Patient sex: M
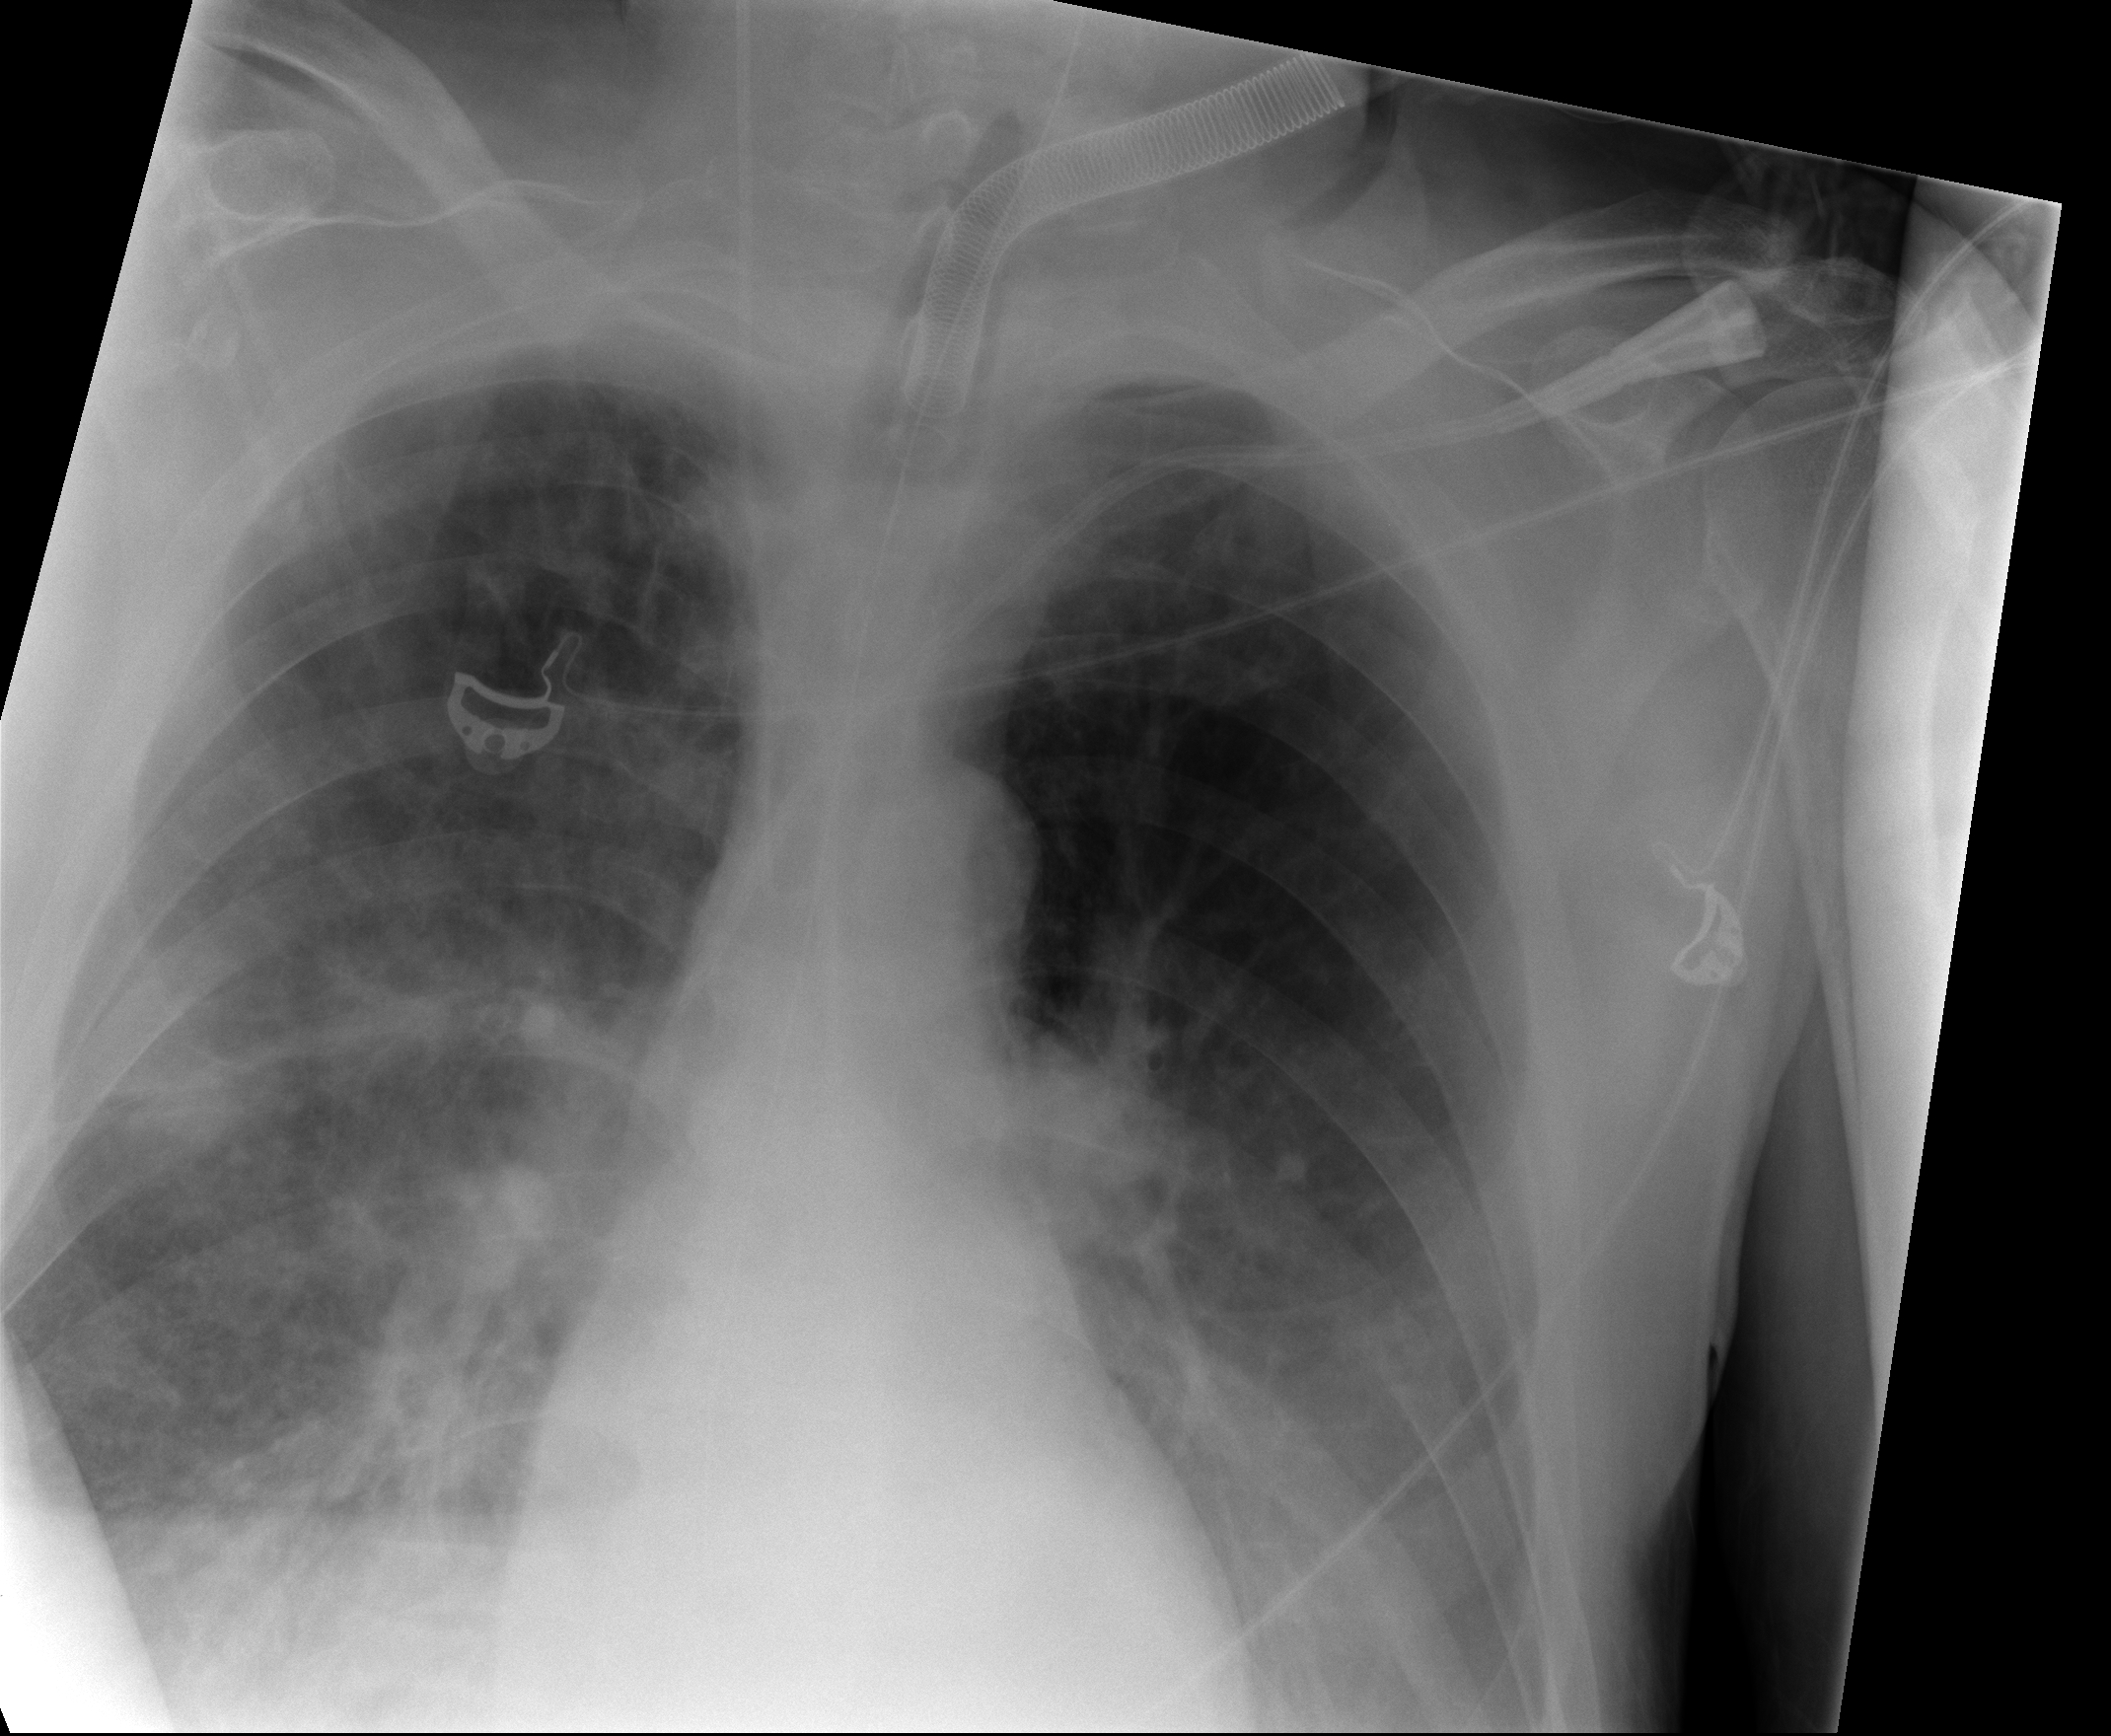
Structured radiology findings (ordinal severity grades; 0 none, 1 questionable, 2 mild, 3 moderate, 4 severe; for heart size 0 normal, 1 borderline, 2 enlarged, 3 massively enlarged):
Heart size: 0
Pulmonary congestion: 2
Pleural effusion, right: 1
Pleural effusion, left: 1
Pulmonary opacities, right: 2
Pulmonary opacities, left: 0
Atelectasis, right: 2
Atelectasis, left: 2